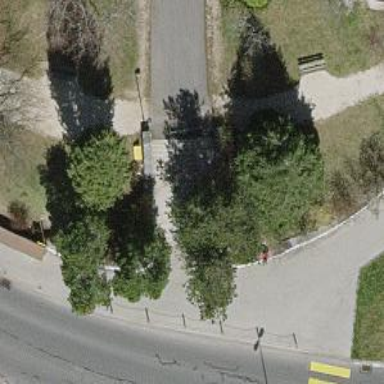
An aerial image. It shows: Set of steps on the road.